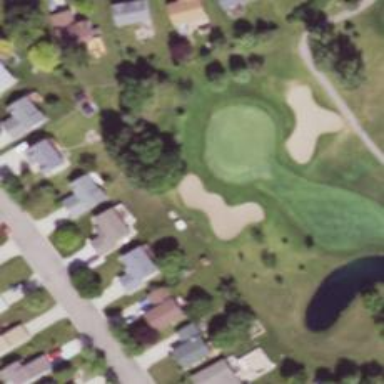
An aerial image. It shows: View of golf hole.